Question:
I'm developing a Location Tracking App with Android Studio and need to store coordinates in a normalized manner (One Variable in One Field). Can I modify the location data created by GeoFire in Firebase? I would like to have a single field called and another one called . In the picture above you can see that the coordinates are both stored below one field called ' ', I would like to modify this, or copy them as separate childs of the current userID in the node . Would greatly appreciate any help, thanks!
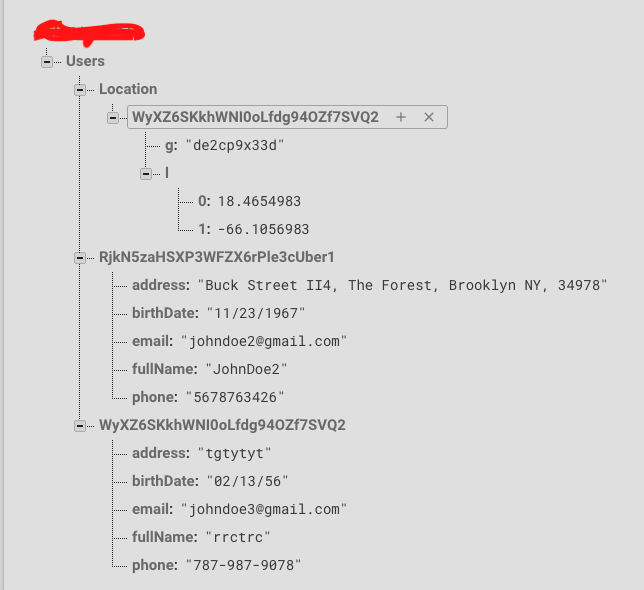
Answer: There's nothing built into Geofire for you control the property names. But since Geofire is open-source, you can modify it to use the property names you want.
Just be aware that Geofire uses these shorter names to limit the bandwidth it uses, so your users see a bandwidth increase.